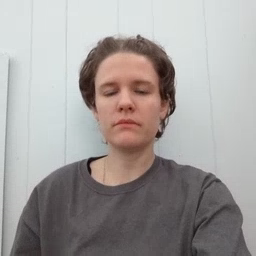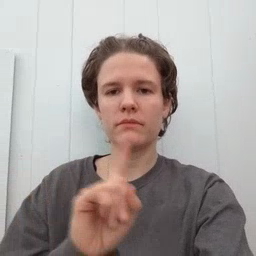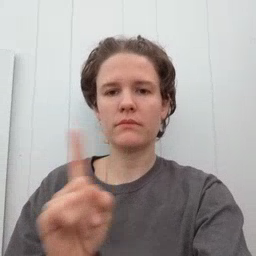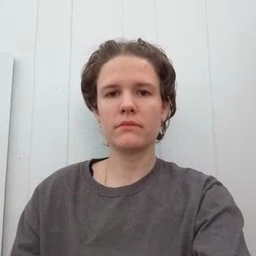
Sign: where